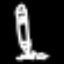
Label: pencil